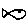
Label: fish